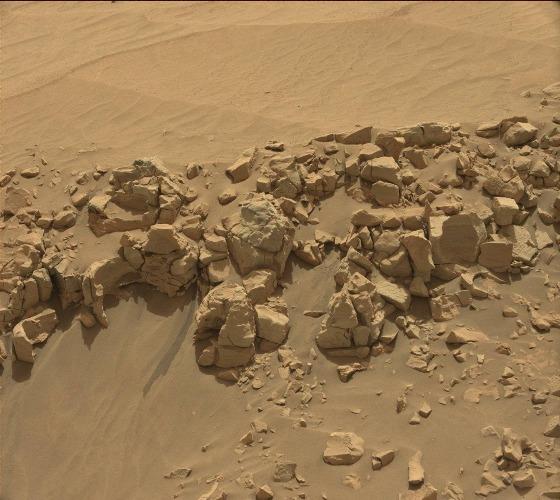
Terrain classes present: Gravel / Sand / Soil, Rock, Shadow